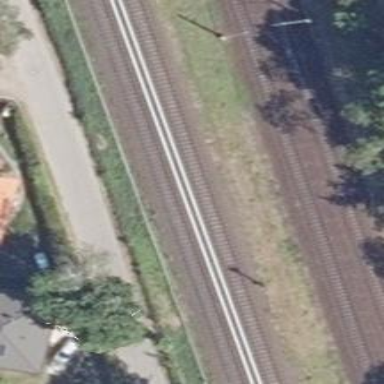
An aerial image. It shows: Railway signal.